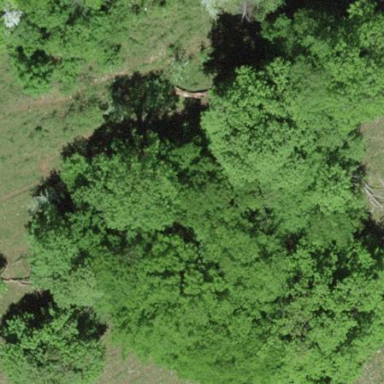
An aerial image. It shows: Deciduous forest dominated by broadleaved trees.